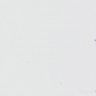
Metastatic tissue present: no